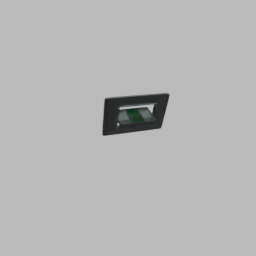
Label: appliances